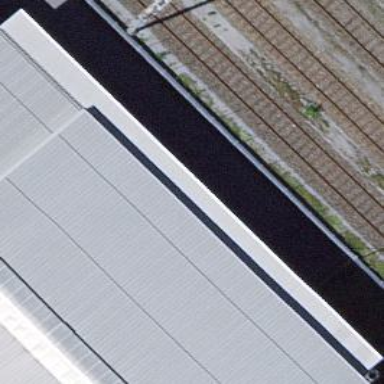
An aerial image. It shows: View of roof of building.